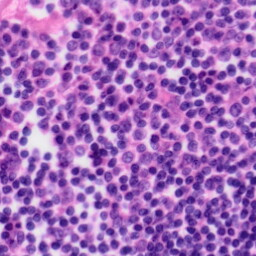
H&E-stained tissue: Tonsil